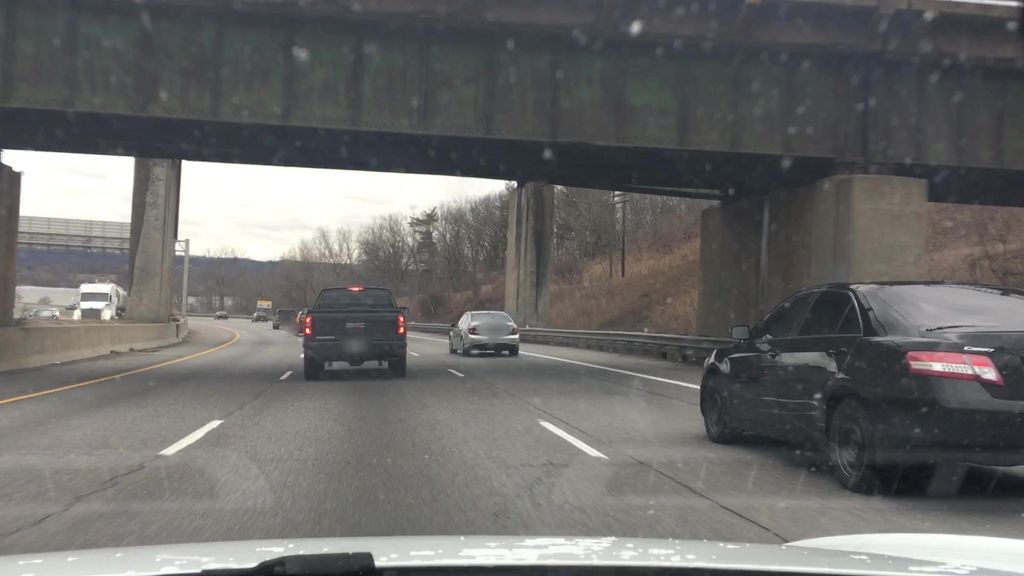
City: hamilton